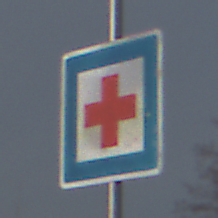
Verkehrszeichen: ErsteHilfe
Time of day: MorningAfternoon
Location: Outdoor (Nature)
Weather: PartlyCloudy
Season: NotSpecified
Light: Natural